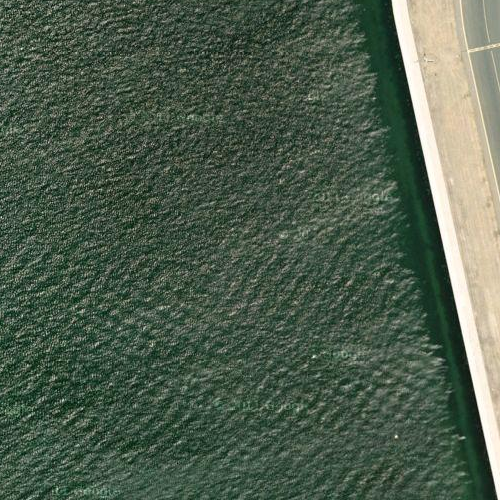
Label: sydney